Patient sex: F
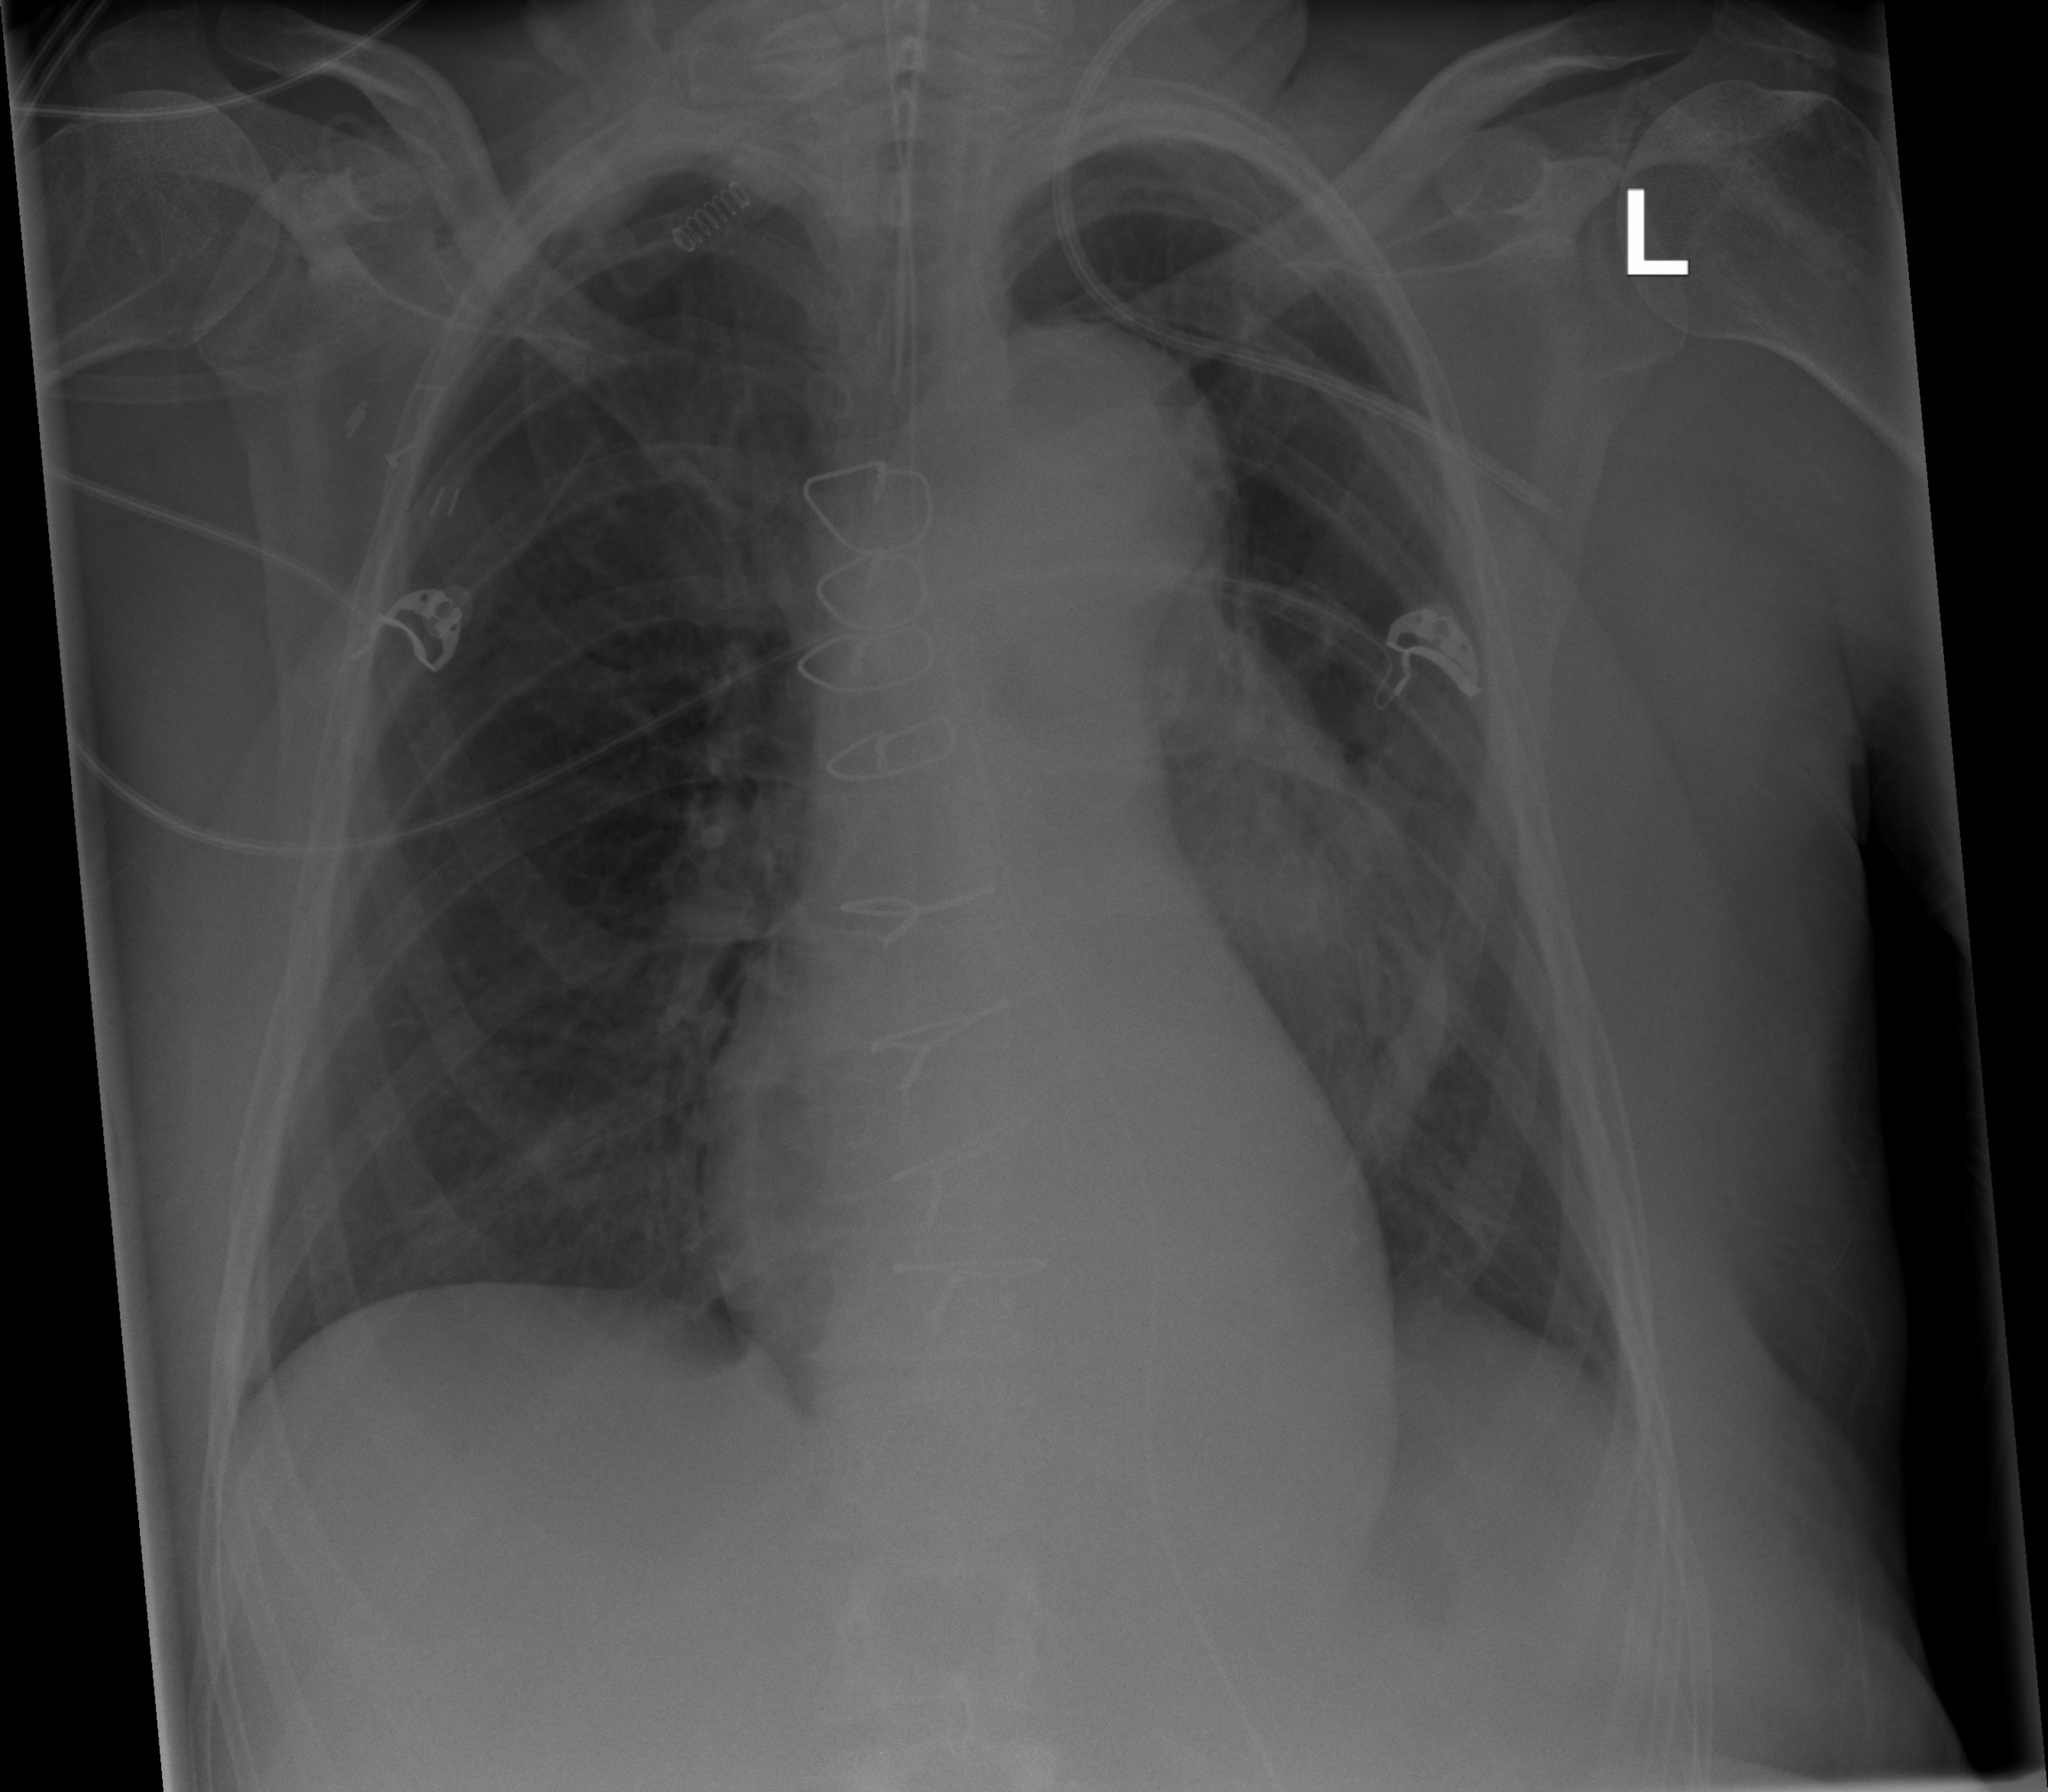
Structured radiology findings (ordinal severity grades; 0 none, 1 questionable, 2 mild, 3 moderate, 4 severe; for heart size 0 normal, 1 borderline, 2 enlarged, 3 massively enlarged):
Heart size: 2
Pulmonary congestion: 0
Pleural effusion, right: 0
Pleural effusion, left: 2
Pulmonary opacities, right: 1
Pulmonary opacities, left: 0
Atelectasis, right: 2
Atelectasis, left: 2